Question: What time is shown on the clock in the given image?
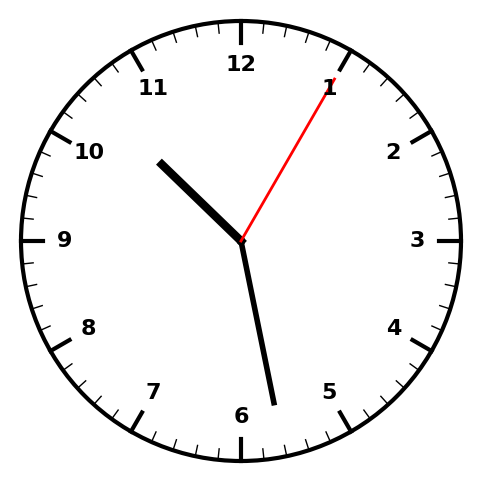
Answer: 10:28:05